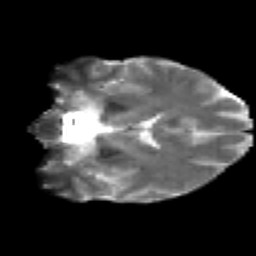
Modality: T2w
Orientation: coronal
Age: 26
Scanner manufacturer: siemens
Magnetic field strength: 3 T
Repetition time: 2.2 s
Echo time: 0.084 s